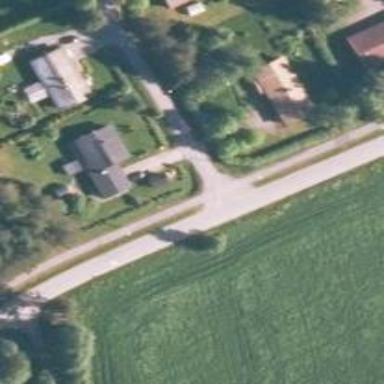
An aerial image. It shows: Uncontrolled crossing on the road.